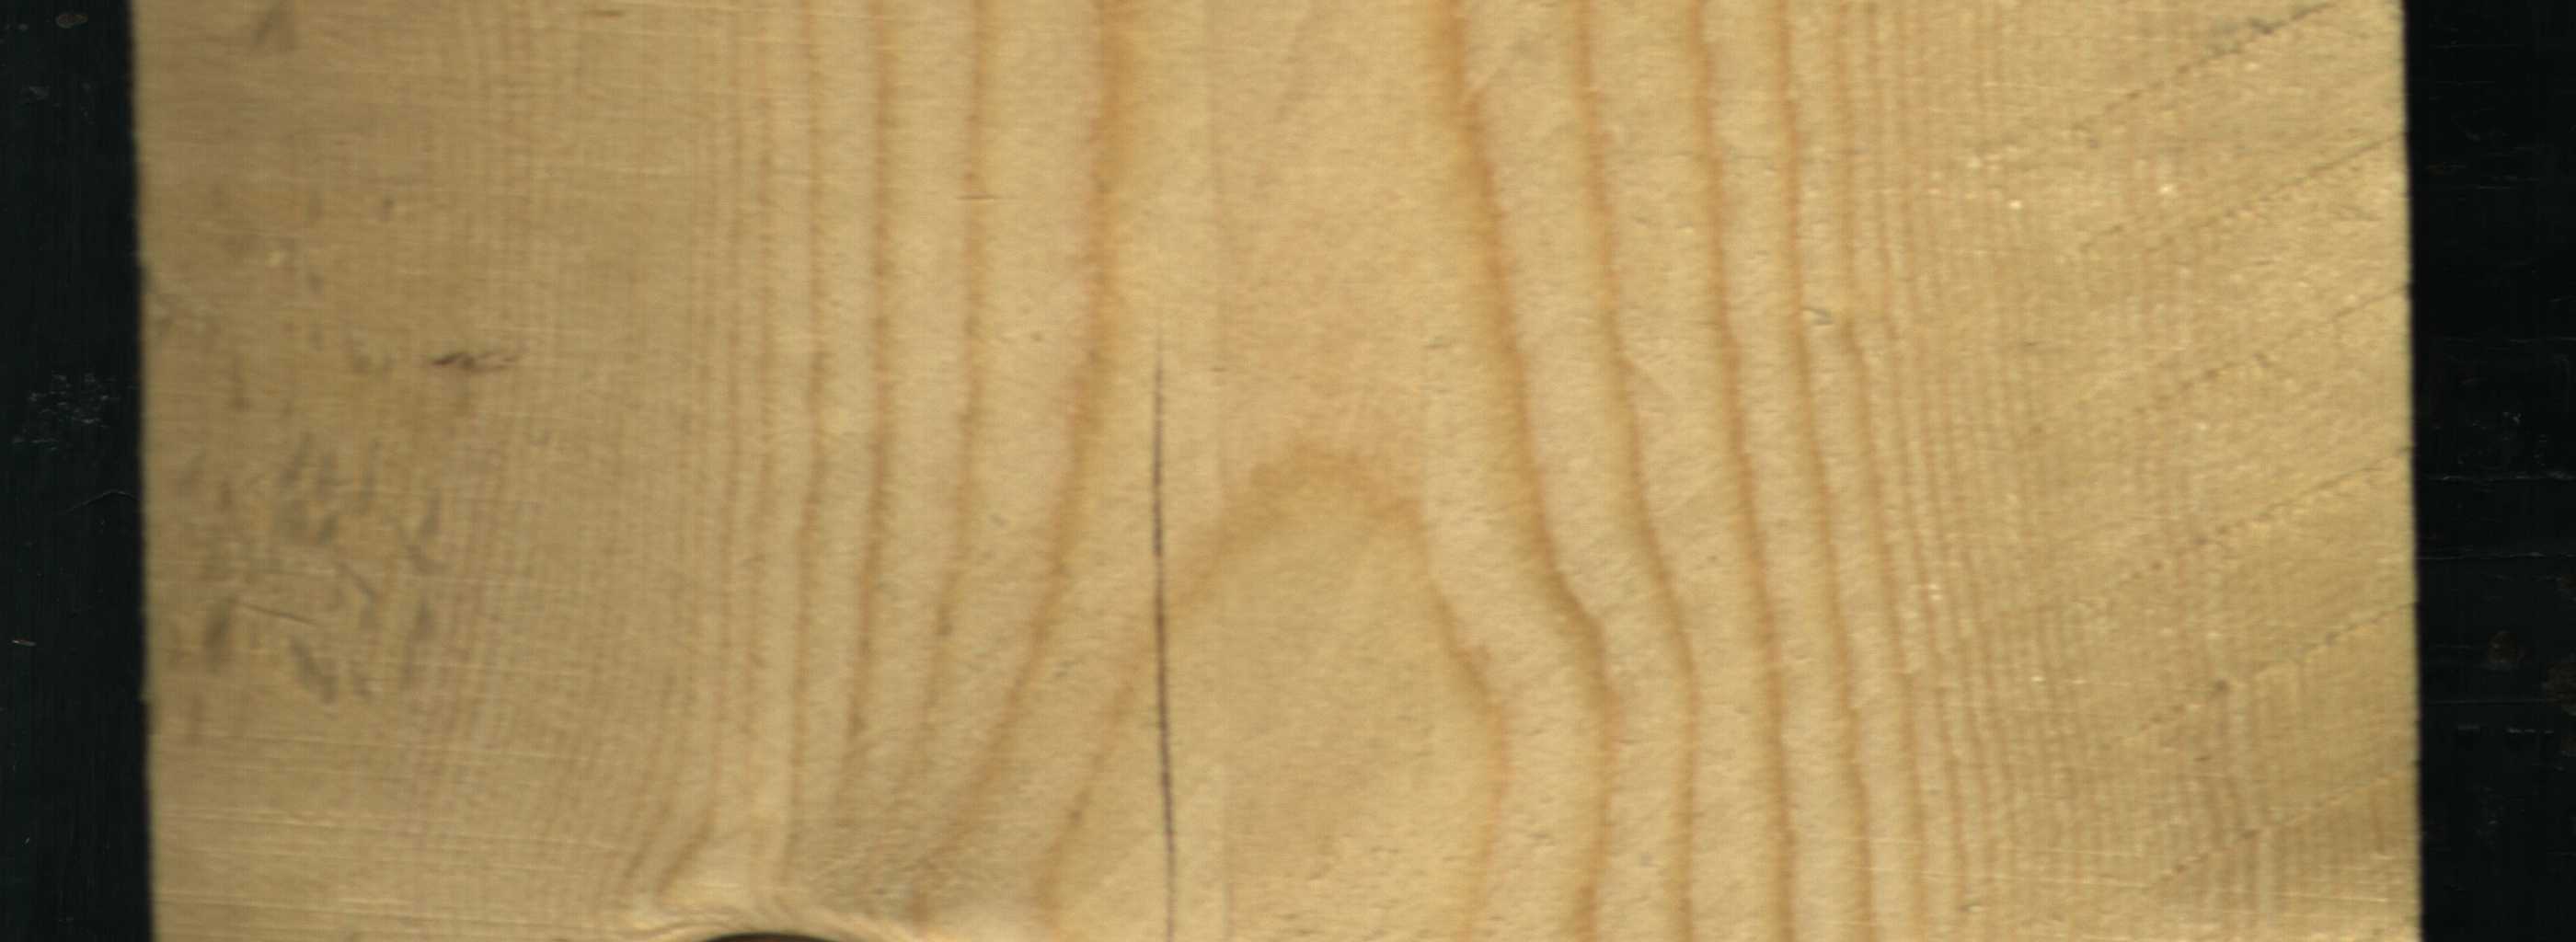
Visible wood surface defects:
Crack
Dead_Knot